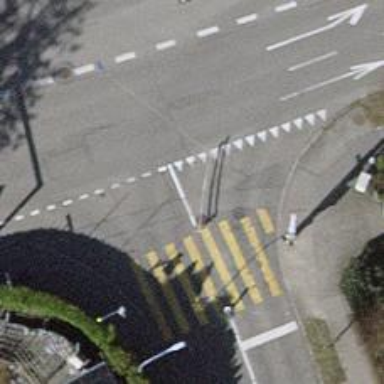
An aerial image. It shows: Unmarked crossing with traffic calming table on the road.